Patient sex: F
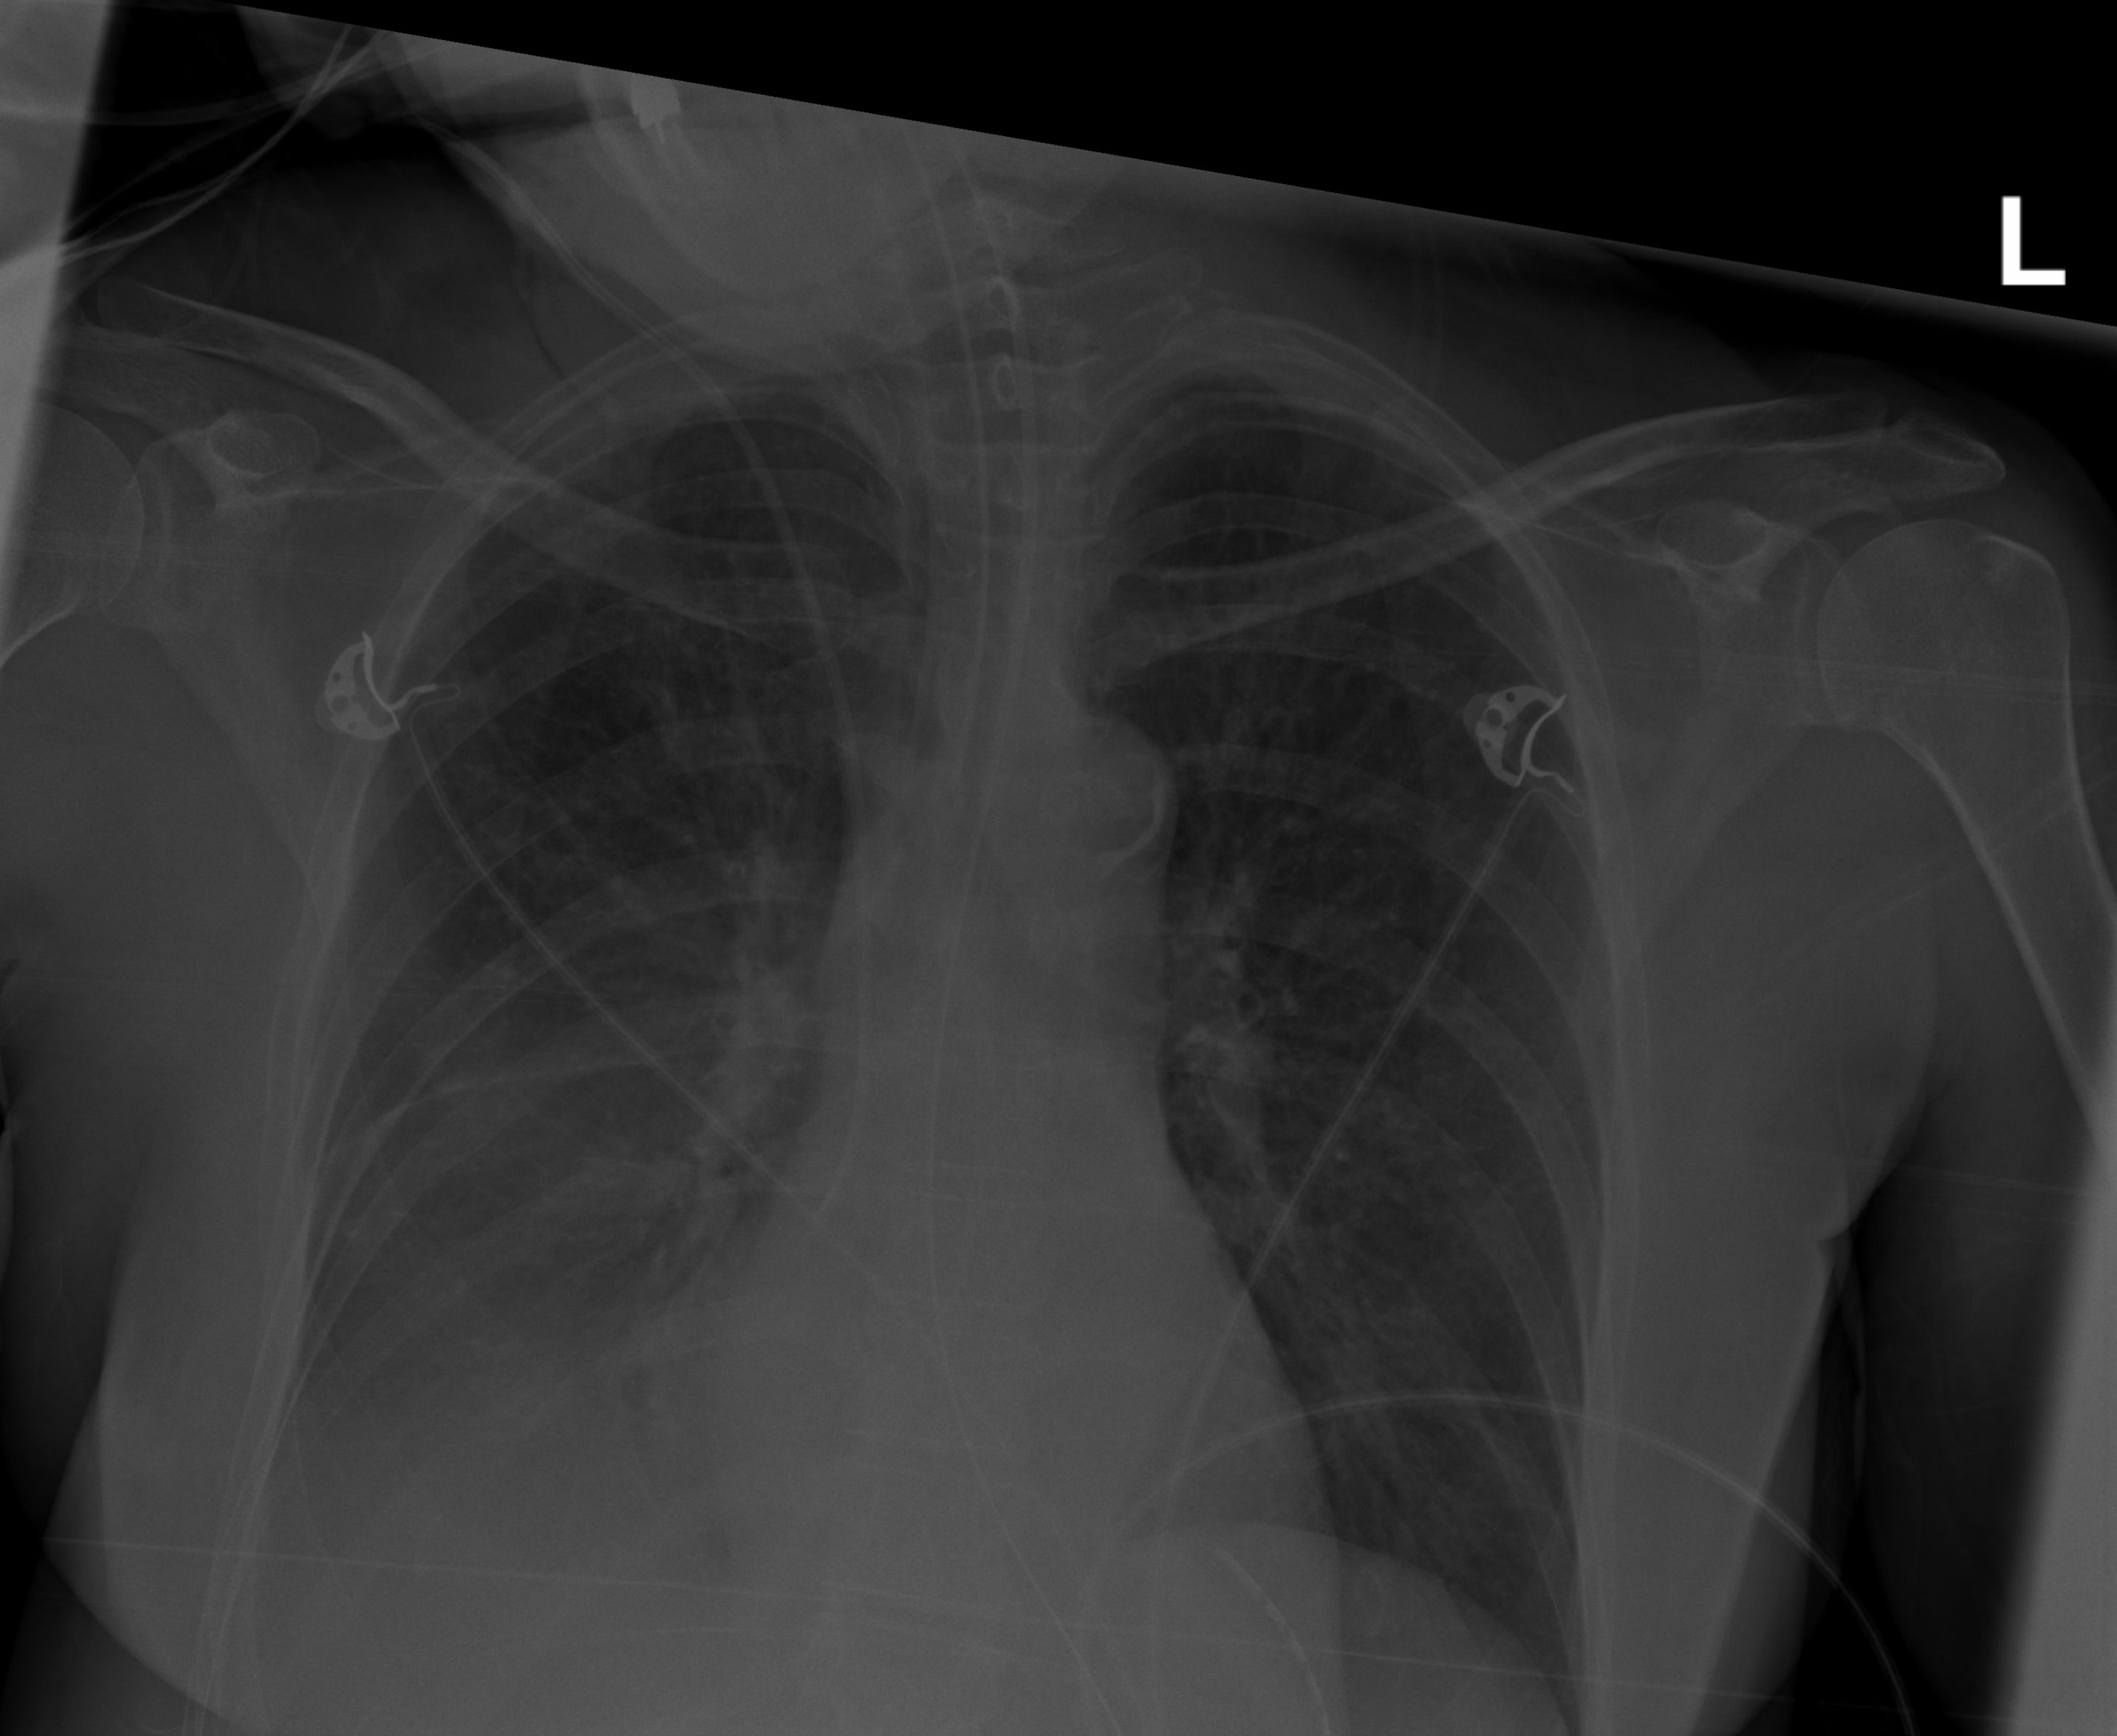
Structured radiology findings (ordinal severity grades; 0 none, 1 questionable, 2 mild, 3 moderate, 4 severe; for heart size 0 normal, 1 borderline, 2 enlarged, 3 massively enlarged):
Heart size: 0
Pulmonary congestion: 0
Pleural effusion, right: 3
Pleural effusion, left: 0
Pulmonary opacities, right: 0
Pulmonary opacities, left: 0
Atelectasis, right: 0
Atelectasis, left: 0